九年级 · 度量几何学
如图, 把 $\angle A P B$ 放在量角器上, 读得射线 $P A 、 P B$ 分别经过刻度 117 和 153 , 把 $\angle A P B$绕点 $P$ 逆时针方向旋转到 $\angle A^{\prime} P B^{\prime}$, 当 $\angle A P B^{\prime}=\frac{1}{2} \angle A P A^{\prime}$ 时, 射线 $P A^{\prime}$ 经过刻度 . $\qquad$

（第 16 题）

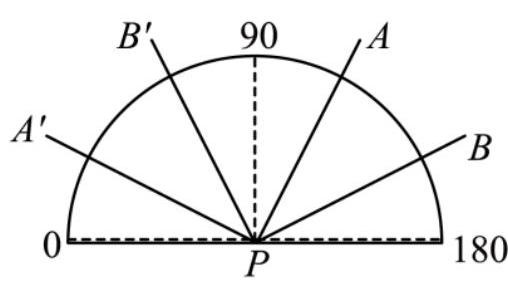
答案:  45

解析: 根据量角器可知, $\angle A P B=36^{\circ}$, 再根据旋转的性质可知, $\angle A^{\prime} P B^{\prime}=36^{\circ}$, 然后结合已知条件求出 $\angle A P A^{\prime}=72^{\circ}$, 即可得到射线 $P A^{\prime}$ 经过刻度.

【详解】解: $\because$ 射线 $P A 、 P B$ 分别经过刻度 117 和 153,

$\therefore \angle A P B=153^{\circ}-117^{\circ}=36^{\circ}$,

$\because \angle A^{\prime} P B^{\prime}$ 由 $\angle A P B$ 绕点 $P$ 逆时针方向旋转得到,

$\therefore \angle A^{\prime} P B^{\prime}=\angle A P B=36^{\circ}$,

$\because \angle A P A^{\prime}=\angle A P B^{\prime}+\angle A^{\prime} P B^{\prime}$, 且 $\angle A P B^{\prime}=\frac{1}{2} \angle A P A^{\prime}$,

$\therefore \angle A P A^{\prime}=\frac{1}{2} \angle A P A^{\prime}+36^{\circ}$,

$\therefore \angle A P A^{\prime}=72^{\circ}$,

$\therefore$ 射线 $P A^{\prime}$ 经过刻度 $117-72=45$,

故答案为: 45 .

【点睛】本题考查了读角、旋转的性质, 角的计算, 找出图形中角度之间的数量关系是解题关键.